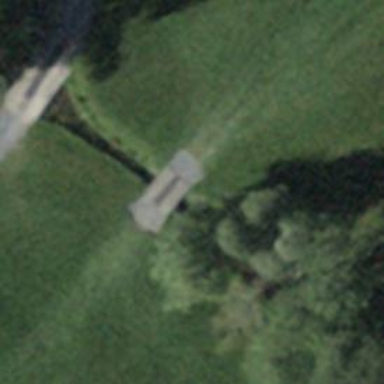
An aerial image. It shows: Designated service road bridge for golf carts.